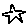
Label: star